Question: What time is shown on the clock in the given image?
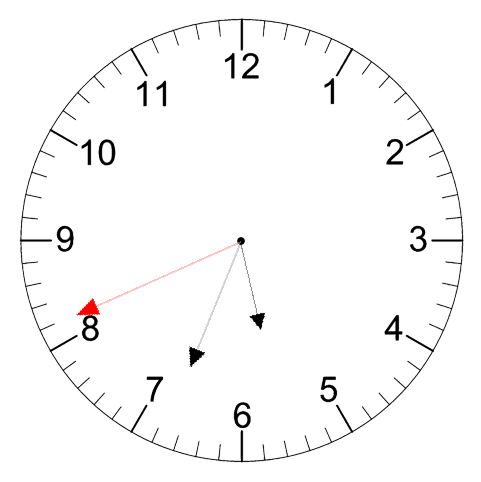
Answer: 05:33:41